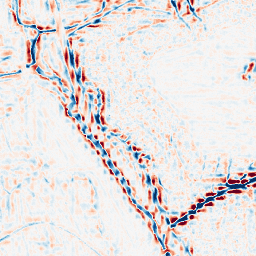
Category: wavelet
Decomposition family: wavelet_reverse_biorthogonal
Decomposition parameters: wavelet: rbio1.3
level: 3
Upsampling method: sinc_hamming
Upsampling parameters: scale: 8
kernel_size: 16
Upsampling scale: 8